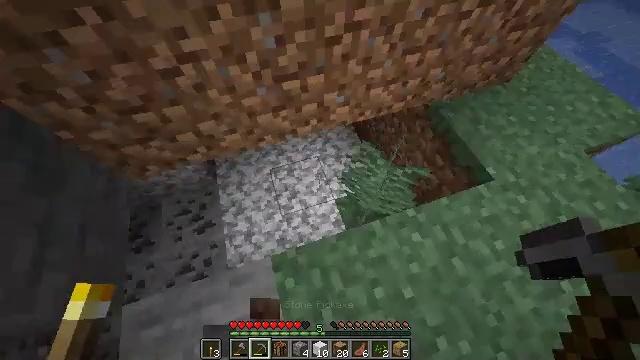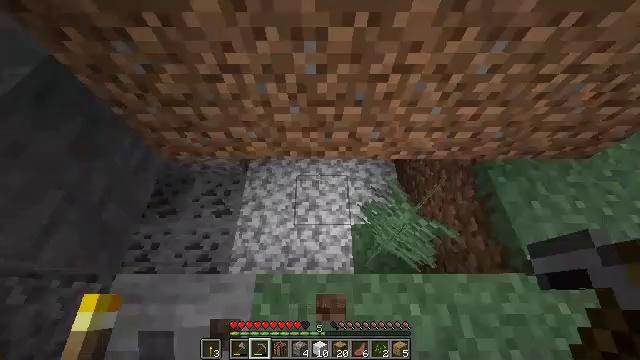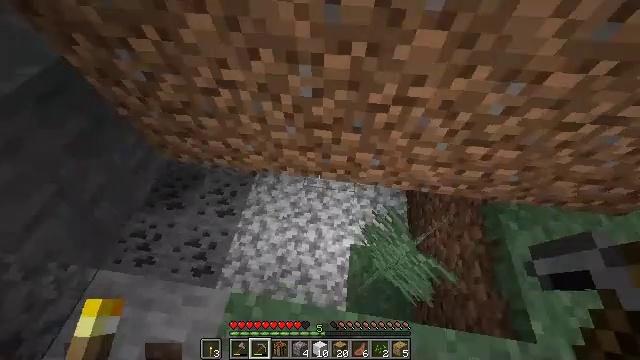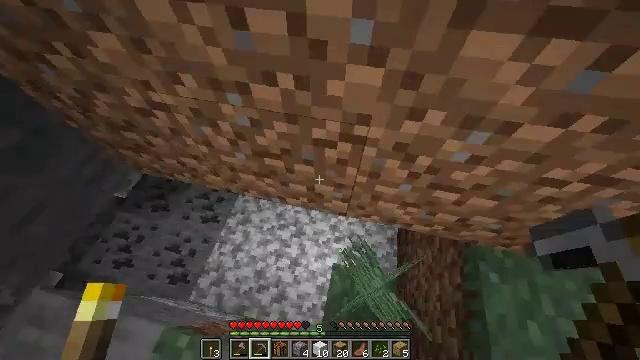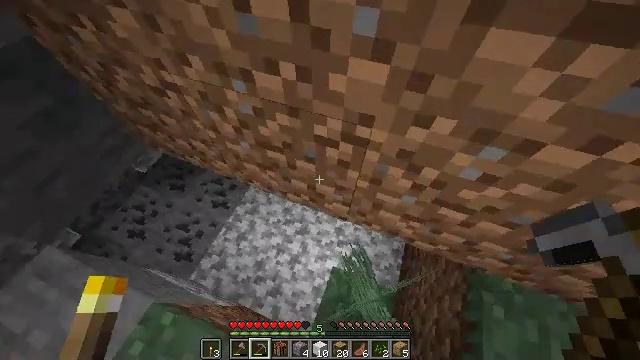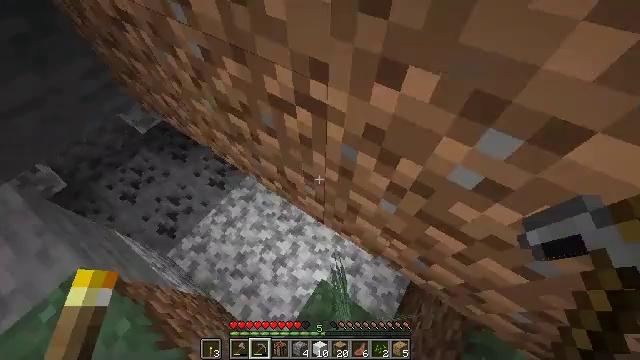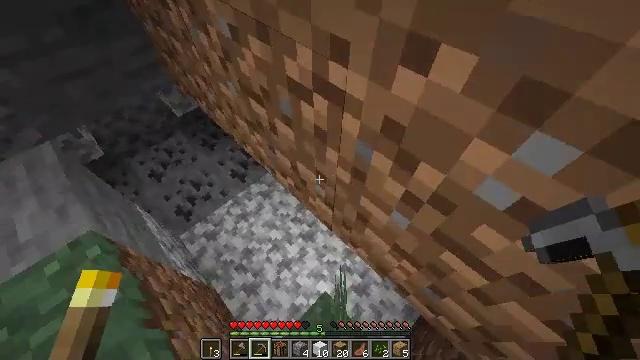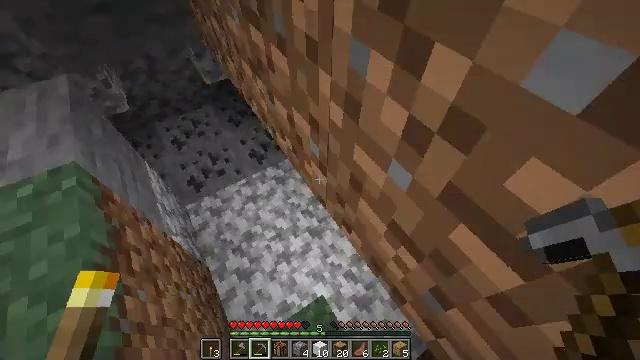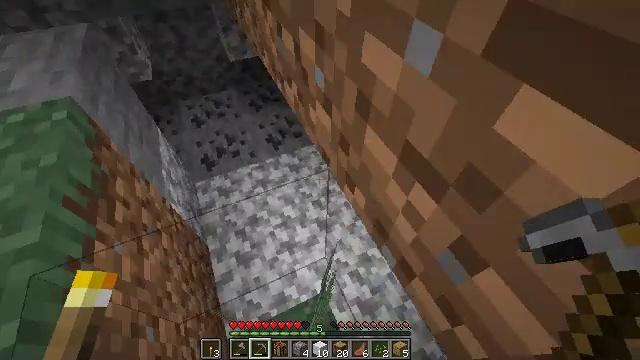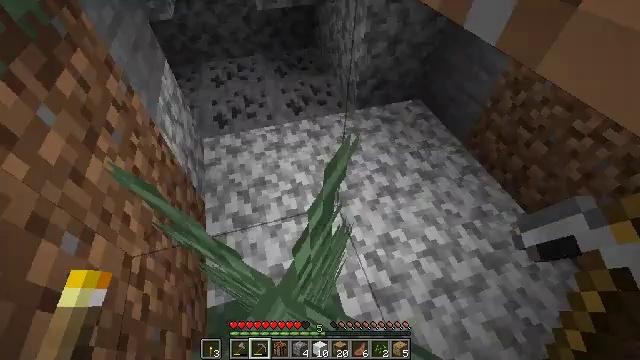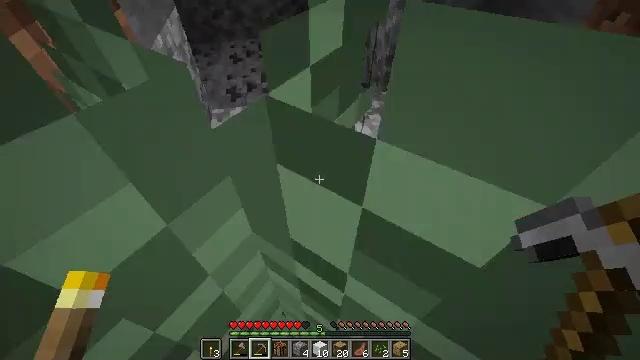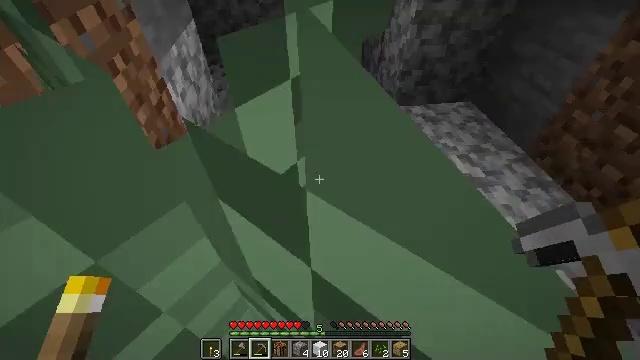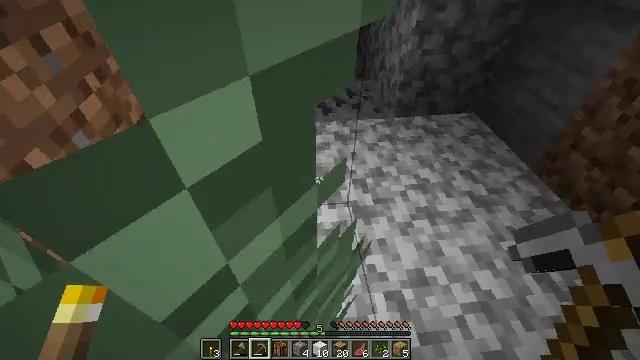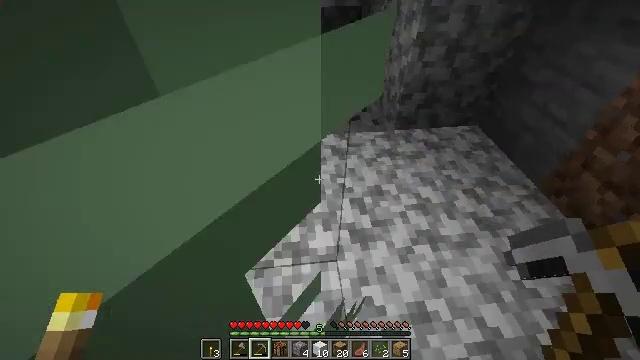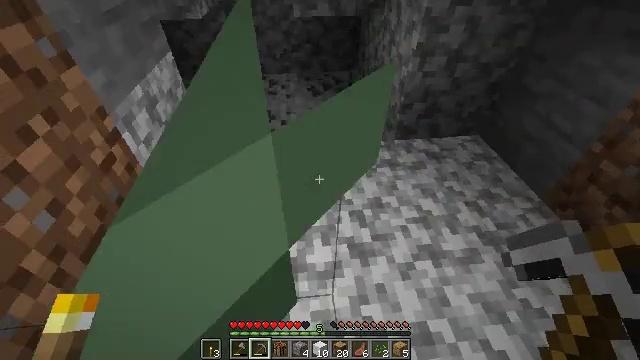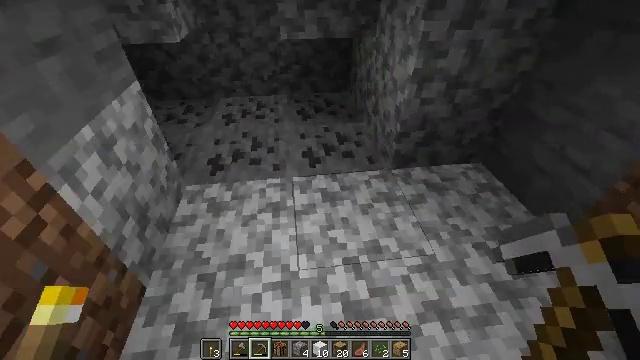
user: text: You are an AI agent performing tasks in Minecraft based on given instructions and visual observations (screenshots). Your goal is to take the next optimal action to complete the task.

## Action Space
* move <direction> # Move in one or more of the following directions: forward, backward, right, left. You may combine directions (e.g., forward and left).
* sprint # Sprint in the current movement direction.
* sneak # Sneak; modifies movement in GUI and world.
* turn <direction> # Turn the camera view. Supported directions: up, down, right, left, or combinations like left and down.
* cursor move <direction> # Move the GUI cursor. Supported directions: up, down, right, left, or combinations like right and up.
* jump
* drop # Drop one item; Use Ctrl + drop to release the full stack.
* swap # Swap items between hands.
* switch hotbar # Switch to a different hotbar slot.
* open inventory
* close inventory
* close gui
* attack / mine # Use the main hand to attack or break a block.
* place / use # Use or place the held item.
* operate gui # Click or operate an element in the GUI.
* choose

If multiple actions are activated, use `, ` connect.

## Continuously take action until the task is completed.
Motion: motion action
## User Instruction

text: Collect the large fern.
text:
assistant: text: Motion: move forward and move right, turn left and up
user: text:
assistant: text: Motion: move forward and move right, turn left and up
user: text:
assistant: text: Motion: move forward and move right, turn left
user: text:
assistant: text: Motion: move right, turn left
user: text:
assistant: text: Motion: move right, turn left
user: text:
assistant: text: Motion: move right, turn left and up
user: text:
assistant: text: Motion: move right, turn left and up
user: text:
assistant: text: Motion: move right, turn left and up
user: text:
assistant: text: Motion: move right, turn left and up
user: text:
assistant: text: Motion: move forward and move right, turn left and up
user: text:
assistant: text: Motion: move forward and move right, turn left and up
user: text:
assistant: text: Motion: move forward, turn left
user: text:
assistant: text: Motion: move forward
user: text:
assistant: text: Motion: move forward, turn up
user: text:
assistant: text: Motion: move forward, turn right and up
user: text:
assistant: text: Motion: move forward, turn right and up
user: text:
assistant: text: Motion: move forward, turn right and up
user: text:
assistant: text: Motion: move forward, turn right and up
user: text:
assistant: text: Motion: move forward, turn right and up
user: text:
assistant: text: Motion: move forward, turn up
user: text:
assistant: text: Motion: move forward
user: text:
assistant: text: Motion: turn left
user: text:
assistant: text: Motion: turn left and up
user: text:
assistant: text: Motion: no_op
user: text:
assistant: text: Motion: move left
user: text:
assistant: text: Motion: move left
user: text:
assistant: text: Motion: move left
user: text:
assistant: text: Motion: move left, turn left and down
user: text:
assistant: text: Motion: move left, turn left
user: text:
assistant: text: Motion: turn left and up